Question: I'm testing two objects (and a collection of them) but it fails even though they have the same type:

I have done some research and its maybe because of the references, which they could be different. However, its still the same type and I don't know what Assert method to use. (The CollectionAssert.AreEquivalent also fails).
I'm also trying to check if the values of each field are the same, in that case, should I do an Assert.AreEqual for each field?
-- thanks, all of the answers were helpful
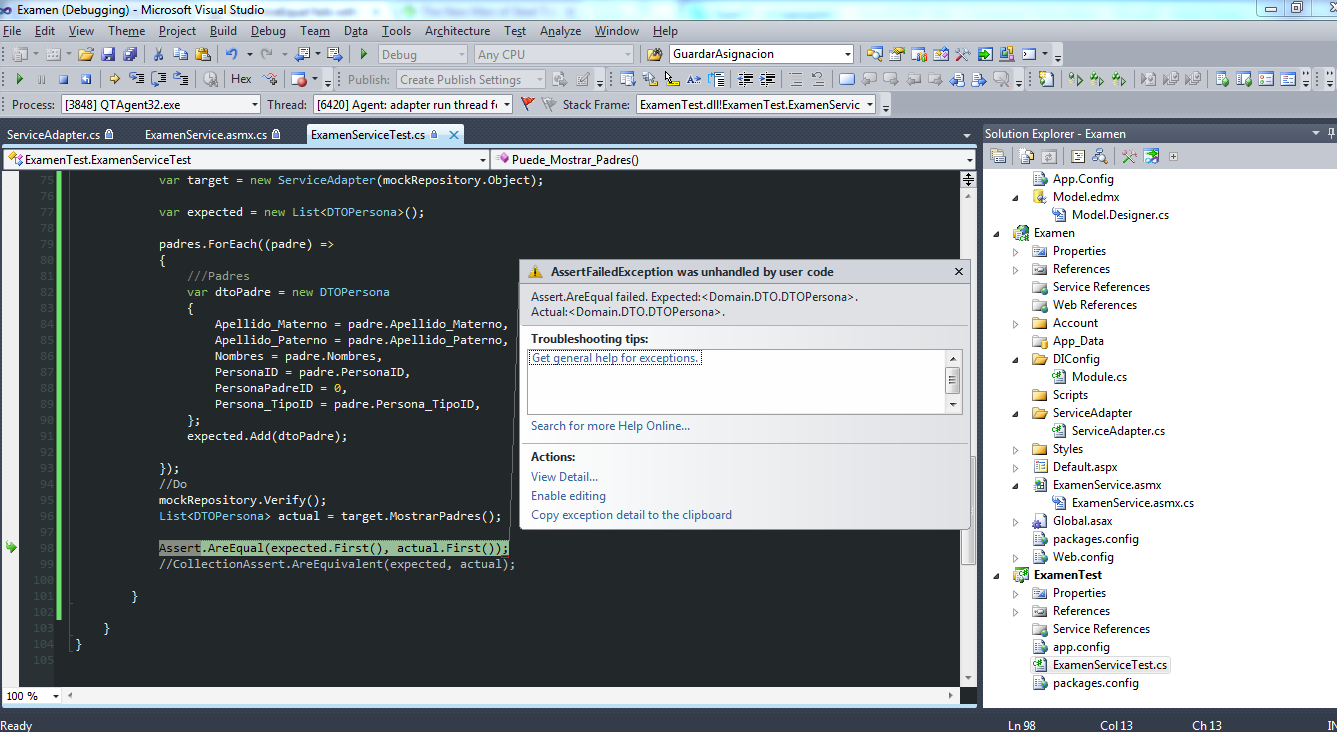
Answer: If you want to compare values for your dto objects then you have to override 'Equals' and 'GetHashCode' methods.
For example given the class:
'''
public class DTOPersona
{
public string Name { get; set; }
public string Address { get; set; }
}
'''
If you consider that two objects of DTOPersona class with the same Name (but not Address) are the equivalent objects (i.e. the same person), your code could look something like this:
'''
public class DTOPersona
{
public string Name { get; set; }
public string Address { get; set; }
protected bool Equals(DTOPersona other)
{
return string.Equals(Name, other.Name);
}
public override bool Equals(object obj)
{
if (ReferenceEquals(null, obj))
{
return false;
}
if (ReferenceEquals(this, obj))
{
return true;
}
if (obj.GetType() != this.GetType())
{
return false;
}
return Equals((DTOPersona) obj);
}
public override int GetHashCode()
{
return (Name != null ? Name.GetHashCode() : 0);
}
}
'''